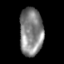
Tissue: skin
Cell type: Epithelial cells
Senescence score: 0.2688
Nuclear area (px): 1087
Mean DAPI intensity: 132.606